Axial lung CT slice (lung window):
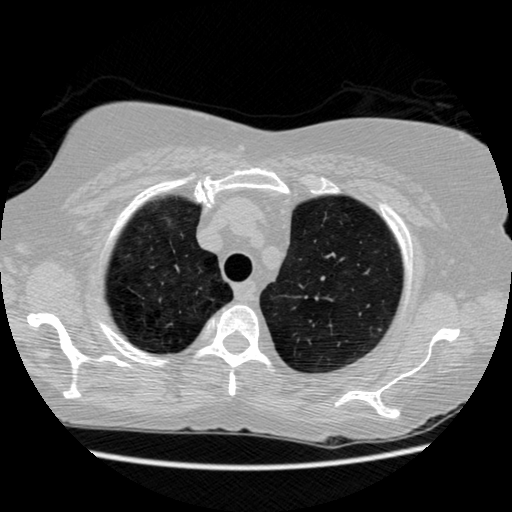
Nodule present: no